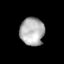
Tissue: lung
Cell type: Epithelial cells
Senescence score: 0.2217
Nuclear area (px): 670
Mean DAPI intensity: 175.36